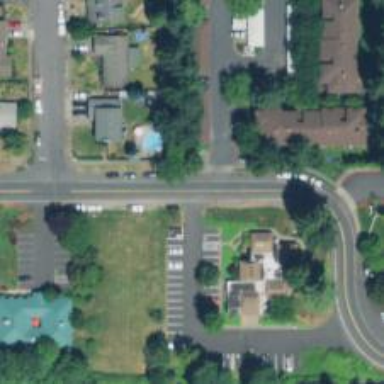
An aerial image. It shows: Tertiary road with sidewalk on the left.